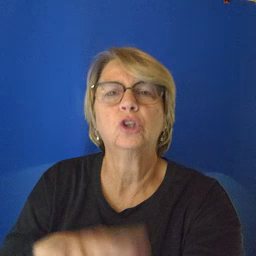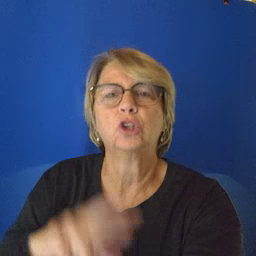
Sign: touch